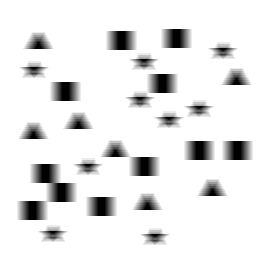
Squares: 11
Triangles: 7
Stars: 9
Total shapes: 27